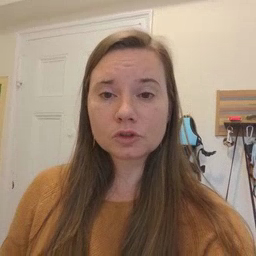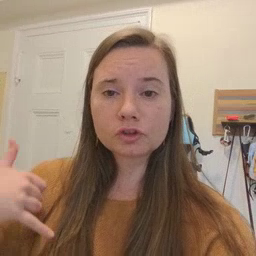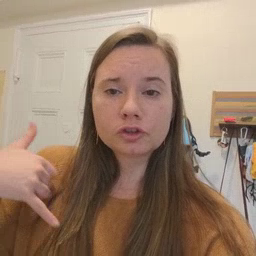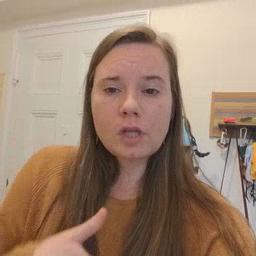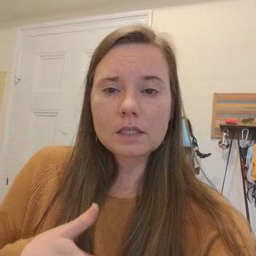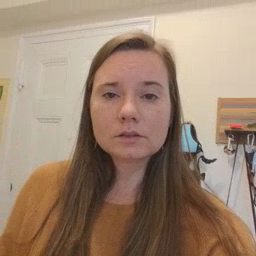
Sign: jacket